Field crop: tomato
Growth stage: 1
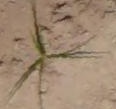
Species: cyperus